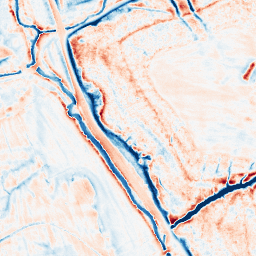
Category: edge_preserving
Decomposition family: anisotropic_diffusion
Decomposition parameters: iterations: 50
kappa: 30
gamma: 0.15
Upsampling method: quadratic
Upsampling parameters: scale: 8
Upsampling scale: 8